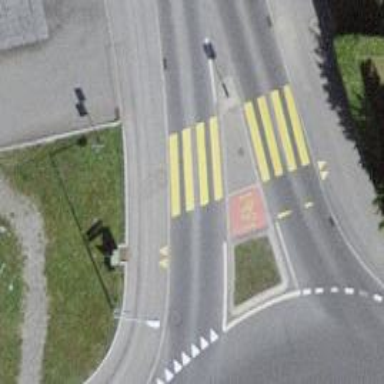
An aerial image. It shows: Pedestrian crossing with zebra markings on footway.